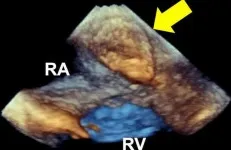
3-dimensional. Image of the isoechoic mass using transesophageal echocardiography. (B) Mass is well-defined, has a smooth surface, and broadly adherent to the atrial.
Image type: radiology (ultrasound)